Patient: sex F, age 59
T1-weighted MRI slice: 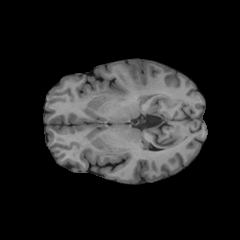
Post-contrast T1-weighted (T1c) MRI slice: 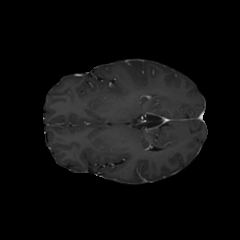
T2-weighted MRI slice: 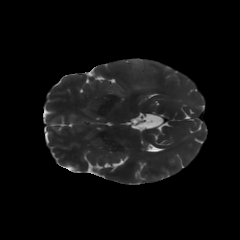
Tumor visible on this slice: yes
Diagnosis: Astrocytoma, IDH-mutant
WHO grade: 3